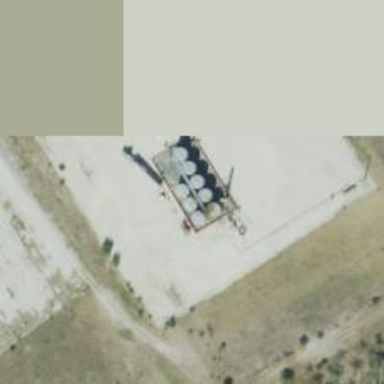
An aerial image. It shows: Storage tank with man-made structure.